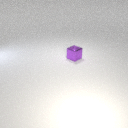
small purple metal cube